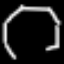
Label: octagon